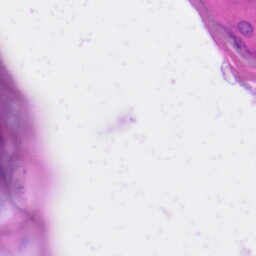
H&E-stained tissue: Skin